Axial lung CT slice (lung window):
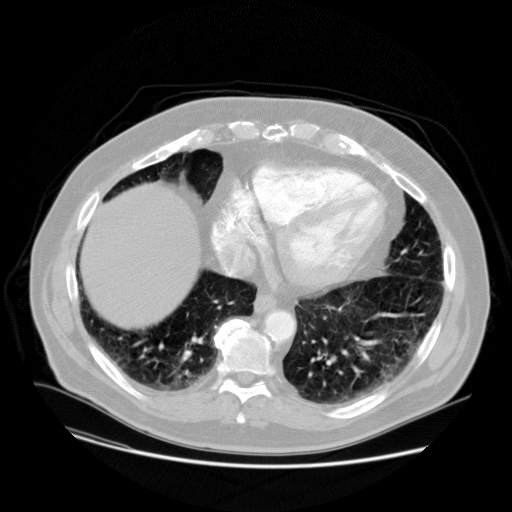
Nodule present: no